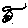
Label: car